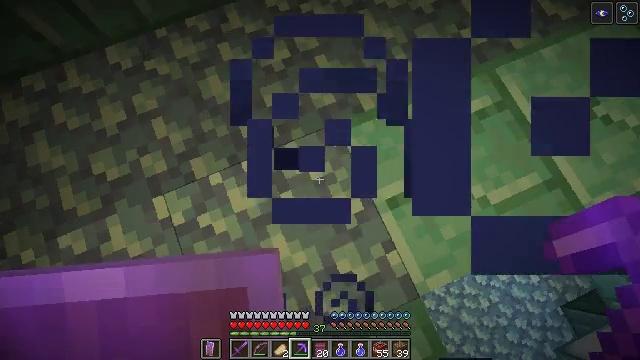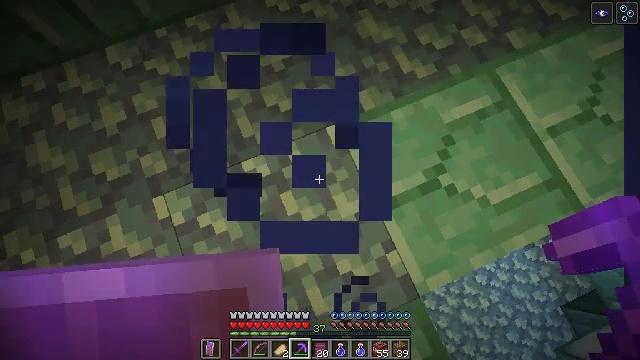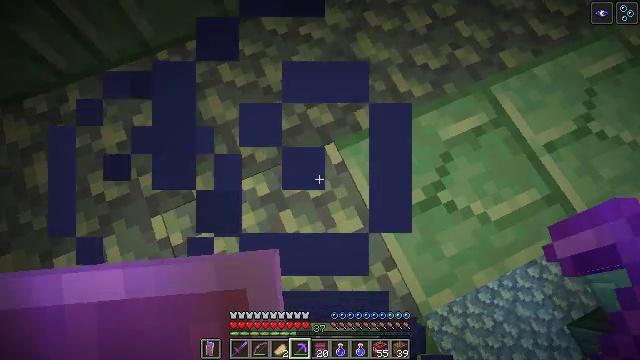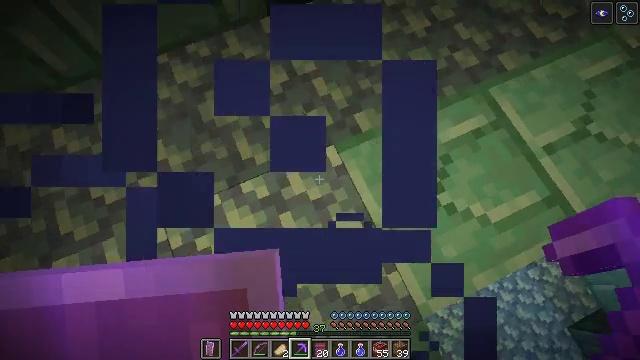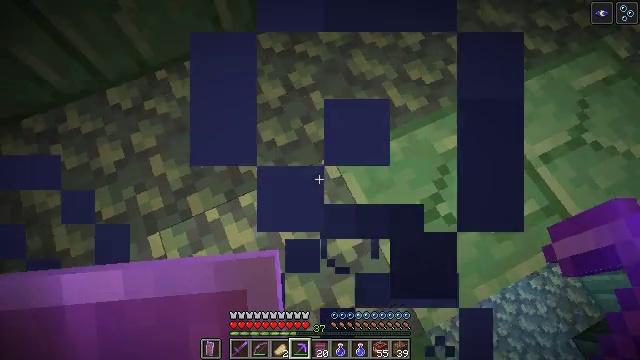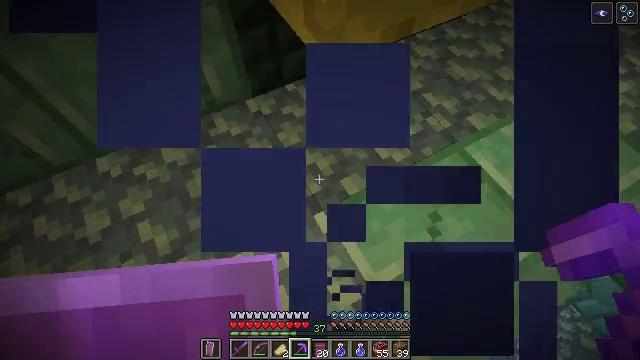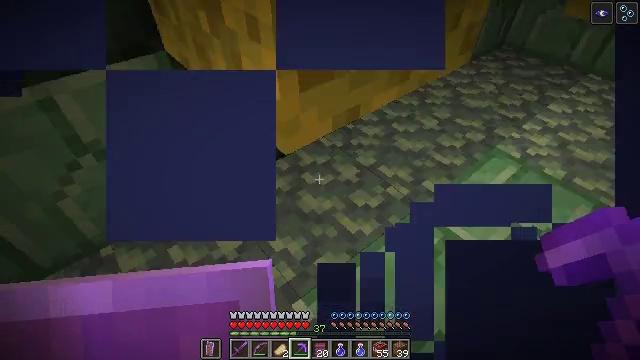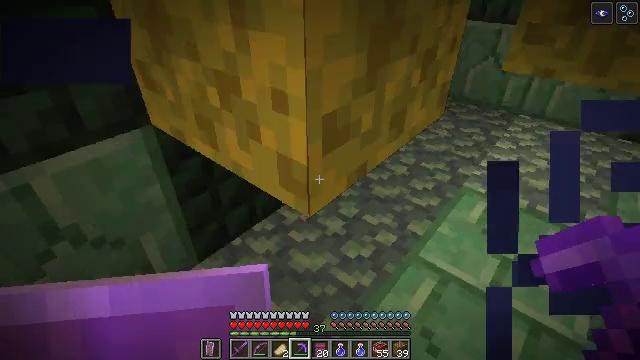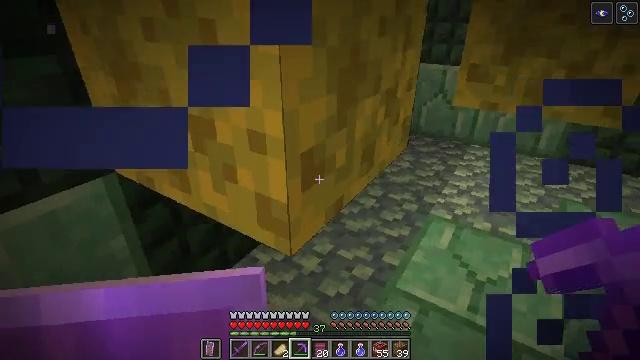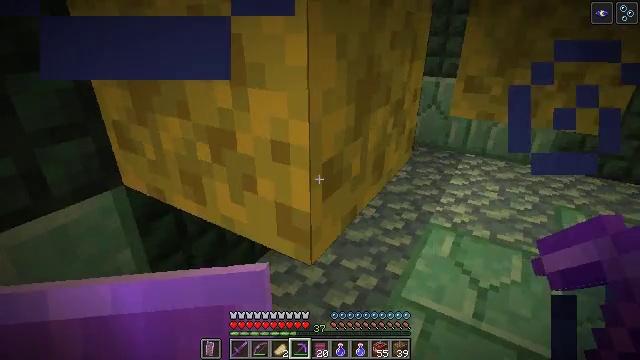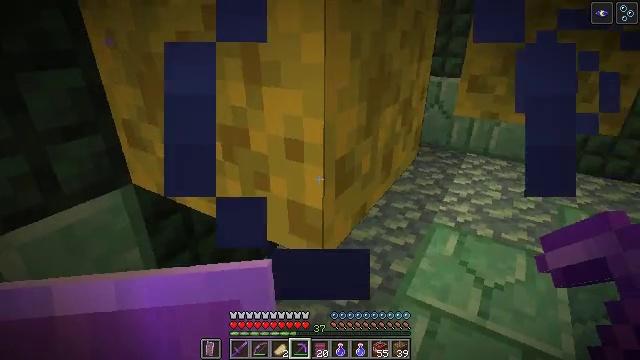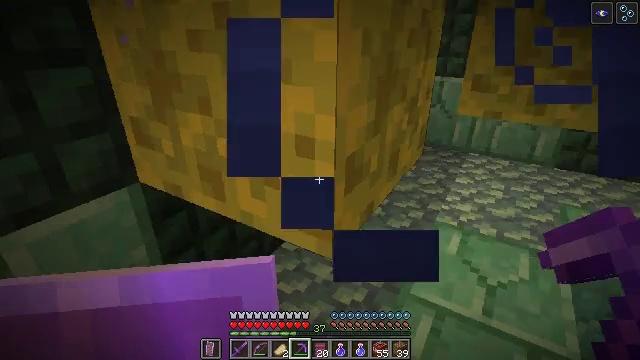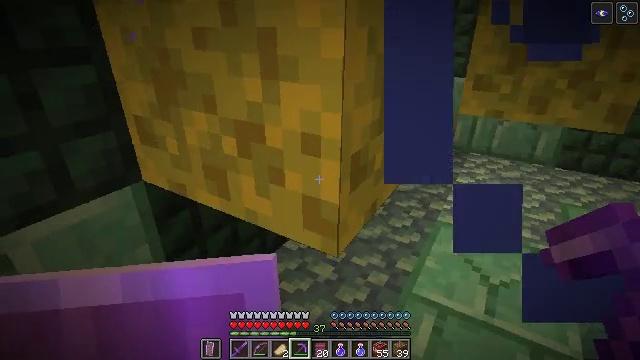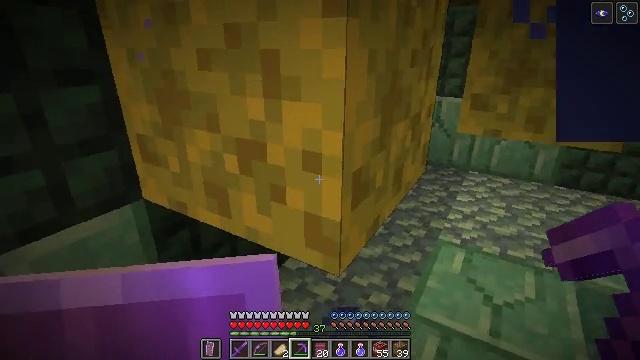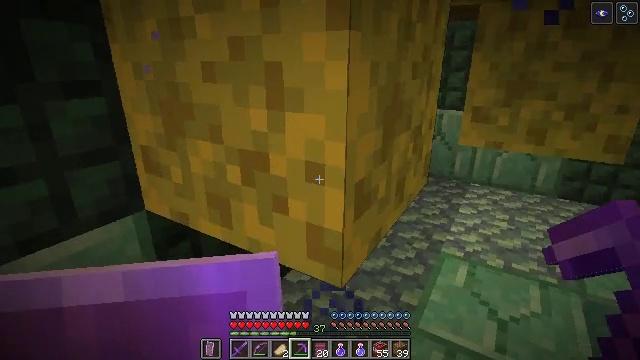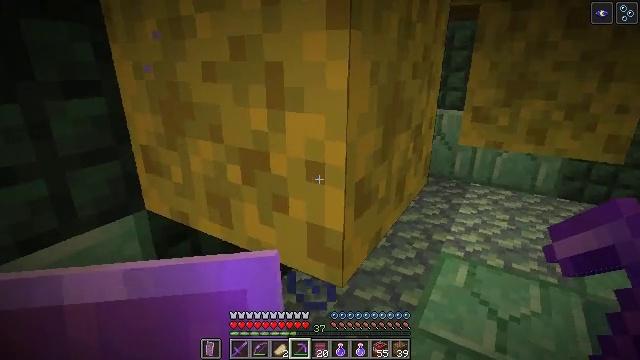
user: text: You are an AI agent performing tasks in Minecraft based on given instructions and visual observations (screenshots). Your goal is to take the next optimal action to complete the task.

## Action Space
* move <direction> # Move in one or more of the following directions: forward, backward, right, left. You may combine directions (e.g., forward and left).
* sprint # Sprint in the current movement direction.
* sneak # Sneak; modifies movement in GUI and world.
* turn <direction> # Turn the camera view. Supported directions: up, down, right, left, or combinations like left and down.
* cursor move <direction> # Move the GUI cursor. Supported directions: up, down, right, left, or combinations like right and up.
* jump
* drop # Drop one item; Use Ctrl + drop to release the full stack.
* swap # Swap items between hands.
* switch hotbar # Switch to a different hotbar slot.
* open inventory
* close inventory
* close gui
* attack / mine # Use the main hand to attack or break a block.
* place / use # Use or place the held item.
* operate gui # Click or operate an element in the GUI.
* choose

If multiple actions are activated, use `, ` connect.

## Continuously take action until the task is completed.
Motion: motion action
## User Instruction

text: Acquire a wet sponge from an ocean monument.
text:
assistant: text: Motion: no_op
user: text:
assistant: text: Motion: turn up
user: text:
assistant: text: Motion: no_op
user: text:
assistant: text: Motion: turn up
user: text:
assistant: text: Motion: turn right and up
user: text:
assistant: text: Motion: move left, turn right and up
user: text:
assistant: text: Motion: move left, turn right and up
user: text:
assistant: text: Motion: turn right and up
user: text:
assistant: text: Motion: turn right and up
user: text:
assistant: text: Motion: no_op
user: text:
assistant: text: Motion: no_op
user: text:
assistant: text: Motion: no_op
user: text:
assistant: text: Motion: turn up
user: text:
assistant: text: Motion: turn up
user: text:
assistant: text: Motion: no_op
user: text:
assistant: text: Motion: turn left
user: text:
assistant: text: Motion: no_op
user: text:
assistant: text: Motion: no_op
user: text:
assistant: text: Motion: attack / mine
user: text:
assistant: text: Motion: turn up, attack / mine
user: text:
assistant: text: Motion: turn up, attack / mine
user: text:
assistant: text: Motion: attack / mine
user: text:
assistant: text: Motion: attack / mine
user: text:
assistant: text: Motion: attack / mine
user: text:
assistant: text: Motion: attack / mine
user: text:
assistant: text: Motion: attack / mine
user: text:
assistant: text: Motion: attack / mine
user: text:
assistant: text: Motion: attack / mine
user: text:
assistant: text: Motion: attack / mine
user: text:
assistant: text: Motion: attack / mine